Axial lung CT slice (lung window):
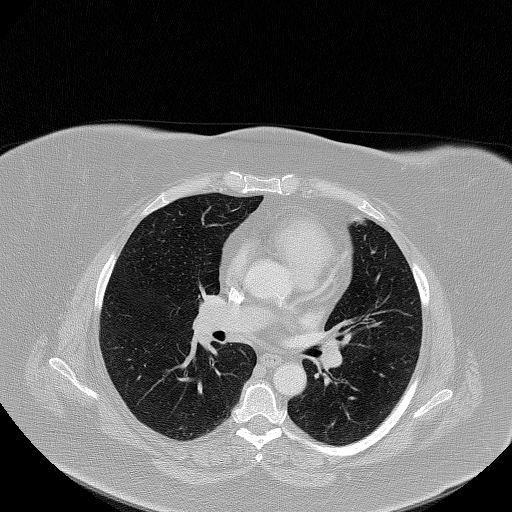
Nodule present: no